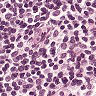
Metastatic tissue present: no